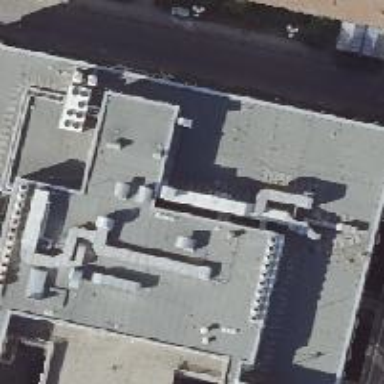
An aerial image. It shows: Part of hospital building.